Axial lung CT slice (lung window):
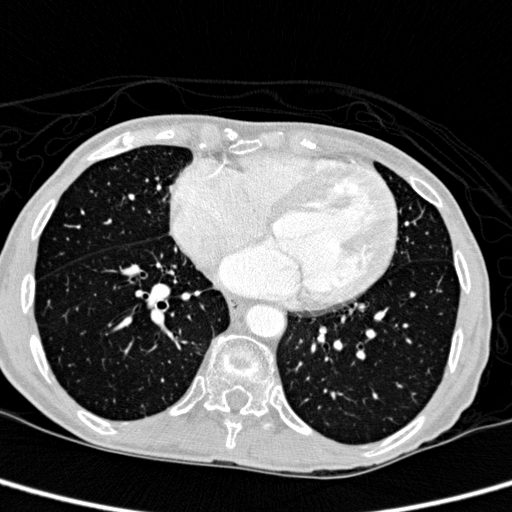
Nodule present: no